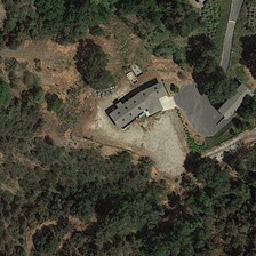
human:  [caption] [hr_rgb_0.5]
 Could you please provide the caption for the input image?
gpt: There are two grey roof houses on the hill.

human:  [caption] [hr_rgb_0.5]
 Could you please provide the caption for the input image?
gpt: There are two houses on the mountain with gray roofs.

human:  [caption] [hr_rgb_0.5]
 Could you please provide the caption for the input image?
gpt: There are two houses with grey roofs on the mountain.

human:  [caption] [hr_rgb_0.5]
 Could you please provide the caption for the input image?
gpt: There is a white roof

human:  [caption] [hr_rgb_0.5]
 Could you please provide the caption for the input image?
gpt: There are two houses with gray roofs on the mountain.